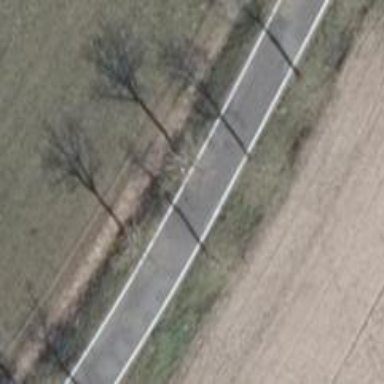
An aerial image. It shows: Asphalt road classified as tertiary.